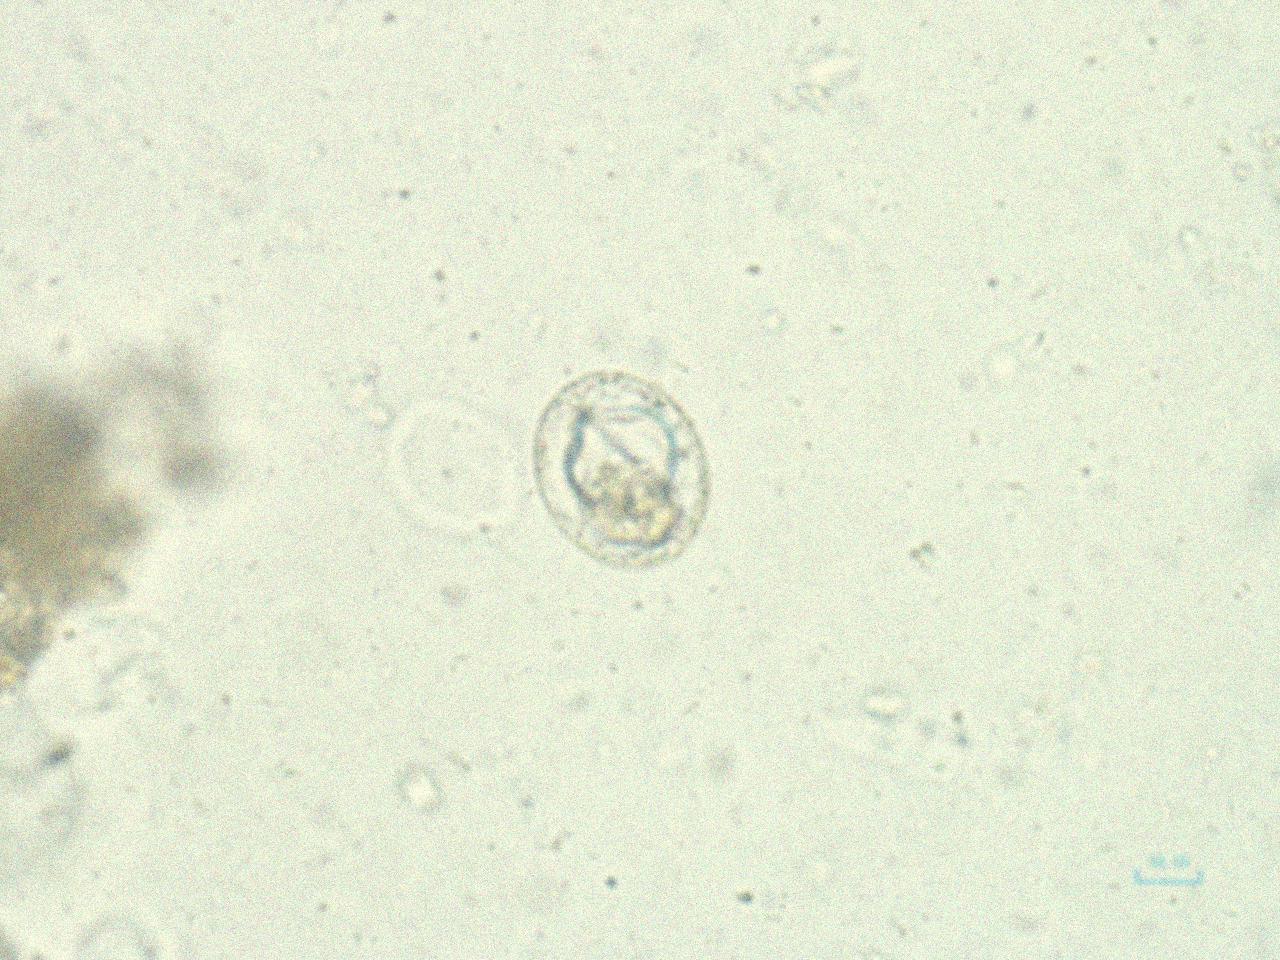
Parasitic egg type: Hymenolepis nana